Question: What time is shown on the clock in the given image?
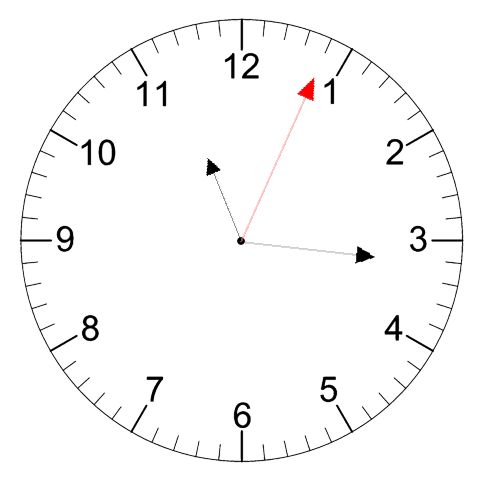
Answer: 11:16:04